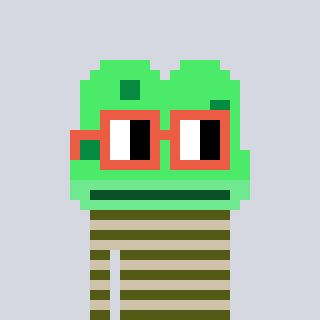
a pixel art character with square orange glasses, a frog-shaped head and a bege-colored body on a cool background